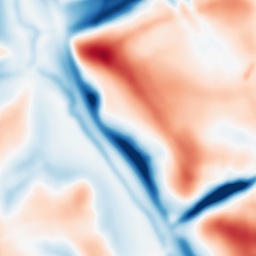
Category: multiscale
Decomposition family: dog
Decomposition parameters: sigma_low: 3
sigma_high: 20
Upsampling method: lanczos
Upsampling parameters: scale: 8
Upsampling scale: 8